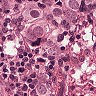
Metastatic tissue present: yes